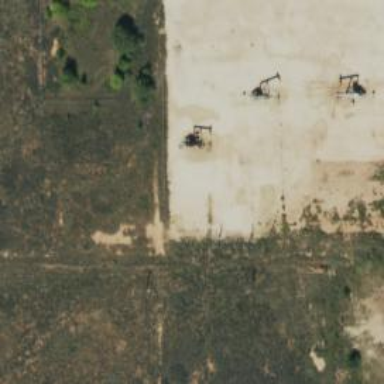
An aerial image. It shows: Petroleum well that is man-made.